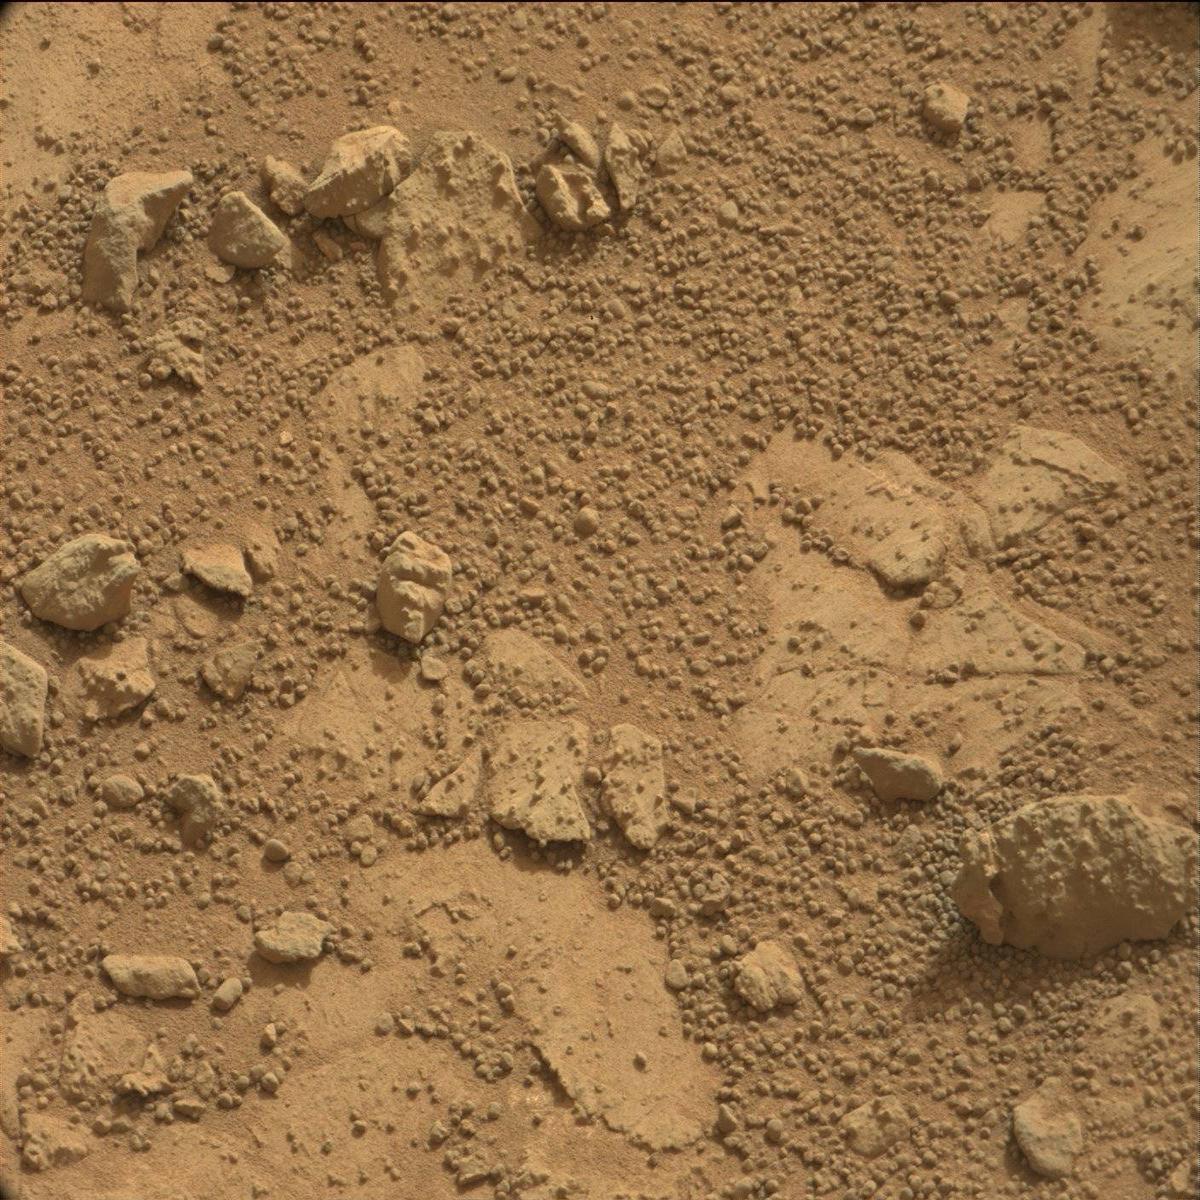
Terrain classes present: Bedrock, Rock, Sand / Soil